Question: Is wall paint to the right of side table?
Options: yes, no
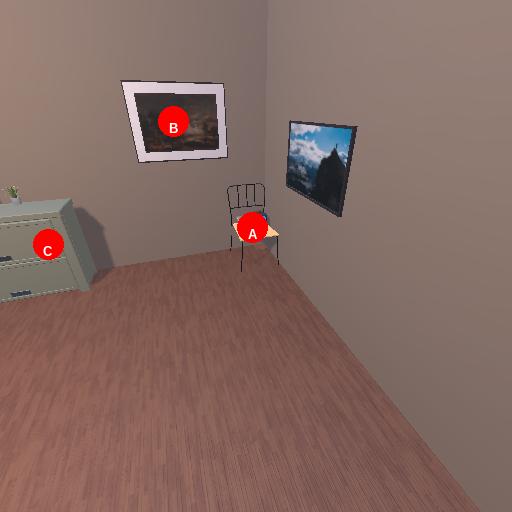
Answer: yes